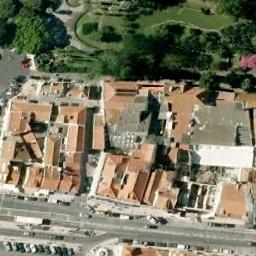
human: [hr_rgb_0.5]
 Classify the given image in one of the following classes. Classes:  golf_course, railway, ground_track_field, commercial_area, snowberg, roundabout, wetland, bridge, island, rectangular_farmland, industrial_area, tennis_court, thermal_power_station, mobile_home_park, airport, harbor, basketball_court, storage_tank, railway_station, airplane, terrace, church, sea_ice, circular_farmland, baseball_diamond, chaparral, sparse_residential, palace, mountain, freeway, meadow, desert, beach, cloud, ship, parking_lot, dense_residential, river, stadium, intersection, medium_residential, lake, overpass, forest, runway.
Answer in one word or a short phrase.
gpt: palace